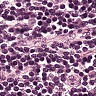
Metastatic tissue present: no